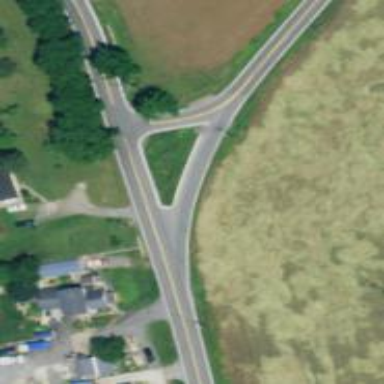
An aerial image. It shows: Tertiary road.